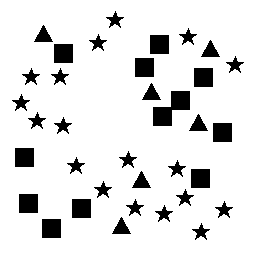
Squares: 12
Triangles: 6
Stars: 18
Total shapes: 36